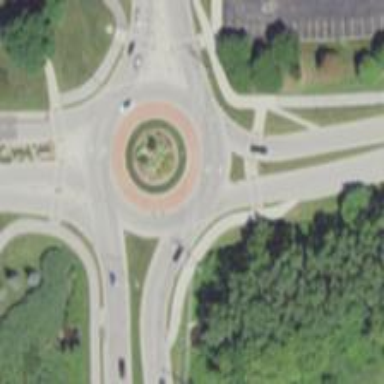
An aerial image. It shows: Secondary road leading to roundabout.